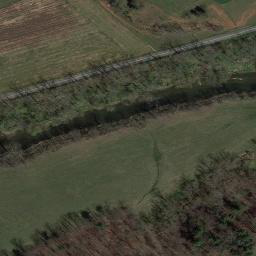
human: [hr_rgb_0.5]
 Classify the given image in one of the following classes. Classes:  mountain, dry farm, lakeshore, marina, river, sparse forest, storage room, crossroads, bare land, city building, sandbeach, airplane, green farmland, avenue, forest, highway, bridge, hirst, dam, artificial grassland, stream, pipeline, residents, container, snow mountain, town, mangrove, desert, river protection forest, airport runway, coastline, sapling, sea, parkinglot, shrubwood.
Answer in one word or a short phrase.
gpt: river